Question: is there any way to program this option in xcode ? i don't think so this is text Alignment , it's something like text direction on microsoft office !

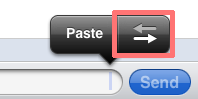
Answer: This button is available when the user is using a RTL-language keyboard, e.g. Arabic or Hebrew. This button just switches the writing direction between LTR and RTL. There is no need to implement it yourself.